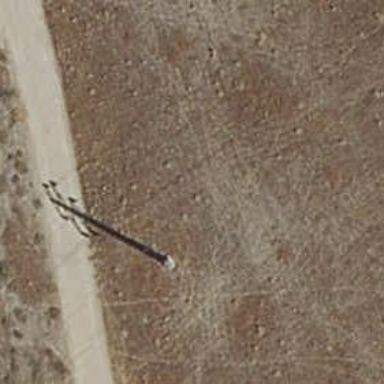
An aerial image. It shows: Lattice structure tower.